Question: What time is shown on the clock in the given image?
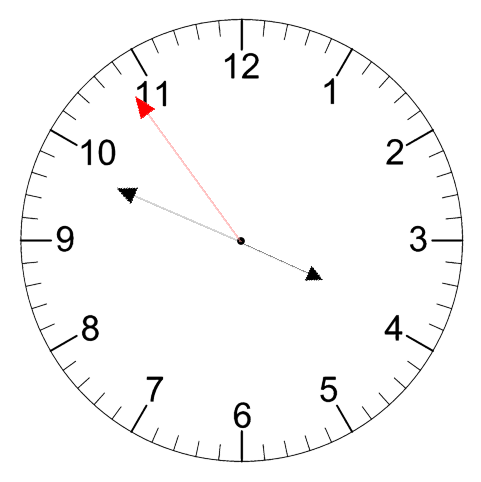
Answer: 03:48:54